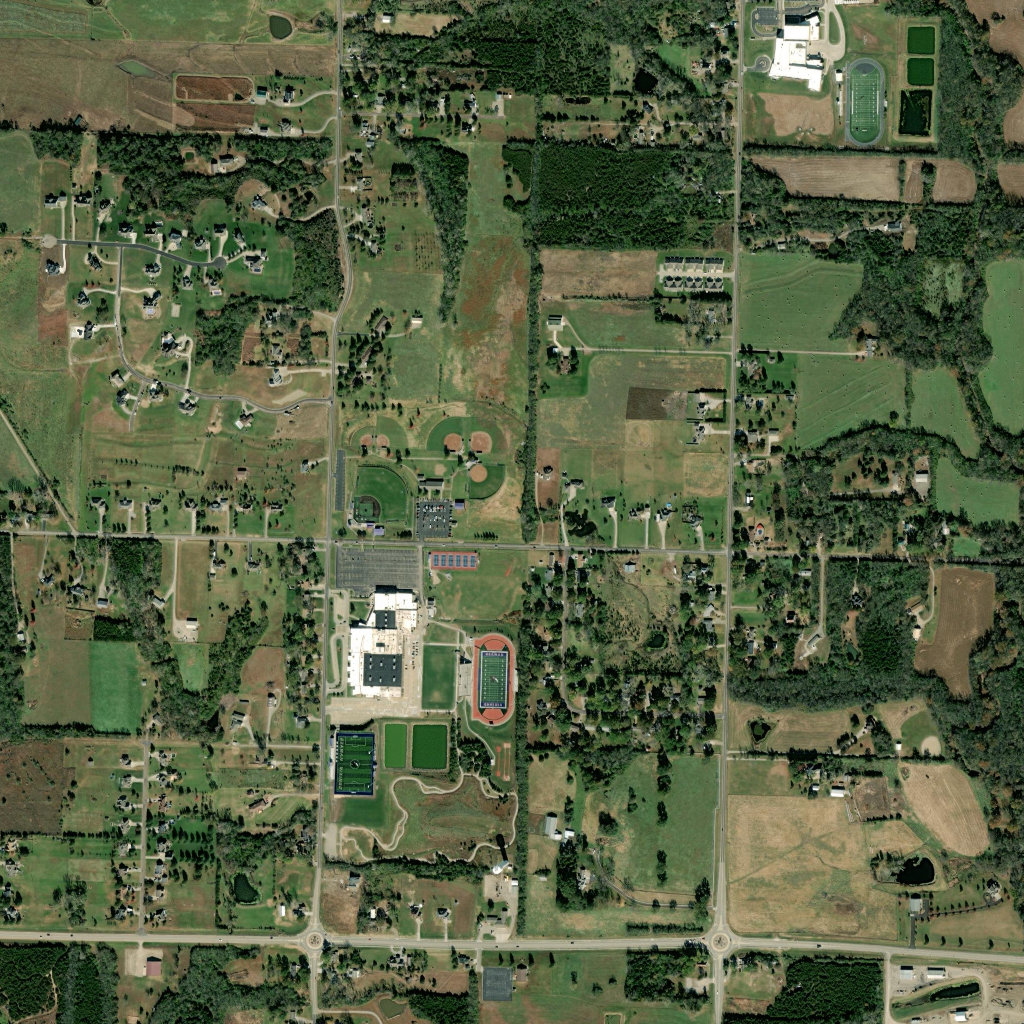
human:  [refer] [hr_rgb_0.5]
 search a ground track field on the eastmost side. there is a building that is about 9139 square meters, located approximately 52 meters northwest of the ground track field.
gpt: <box>[[82, 5, 86, 14, 0]]</box>

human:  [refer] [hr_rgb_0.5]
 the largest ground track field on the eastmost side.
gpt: <box>[[82, 5, 86, 14, 0]]</box>